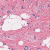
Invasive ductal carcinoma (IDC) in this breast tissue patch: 0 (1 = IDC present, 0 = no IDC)